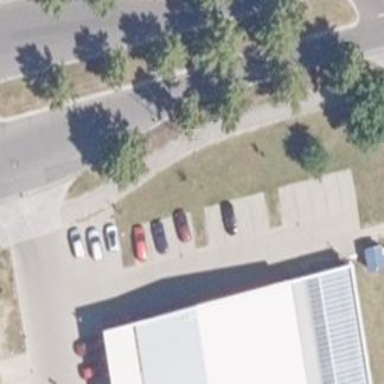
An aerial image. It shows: Parking area with surface.